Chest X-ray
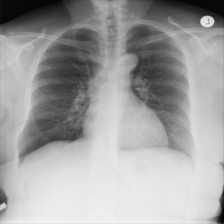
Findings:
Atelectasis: negative
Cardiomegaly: negative
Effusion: negative
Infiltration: negative
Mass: negative
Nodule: negative
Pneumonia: negative
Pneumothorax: negative
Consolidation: negative
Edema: negative
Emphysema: negative
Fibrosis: negative
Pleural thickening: negative
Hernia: negative